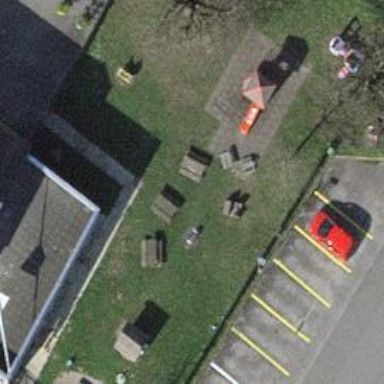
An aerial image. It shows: Picnic table located in leisure land area.